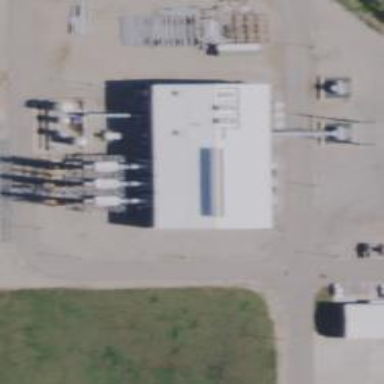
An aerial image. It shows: Gas-powered generator.